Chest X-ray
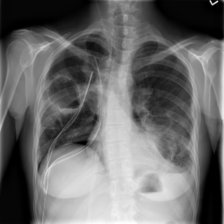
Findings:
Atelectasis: negative
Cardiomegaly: negative
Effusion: positive
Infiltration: positive
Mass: negative
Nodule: negative
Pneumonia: negative
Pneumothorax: positive
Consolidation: negative
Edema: negative
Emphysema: negative
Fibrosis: negative
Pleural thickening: positive
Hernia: negative